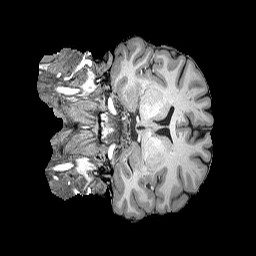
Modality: T1w
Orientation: coronal
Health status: ill